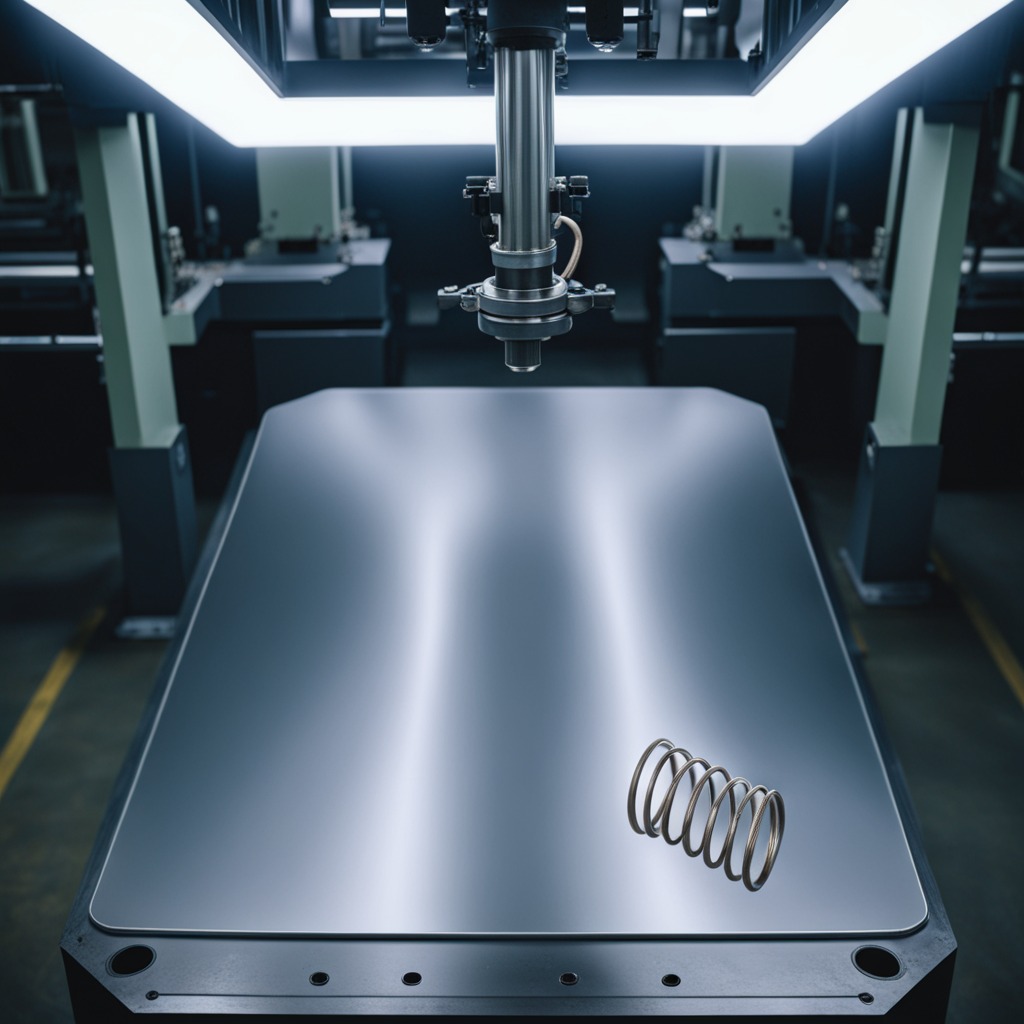
A coiled metal spring is lying on the metal table.